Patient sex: M
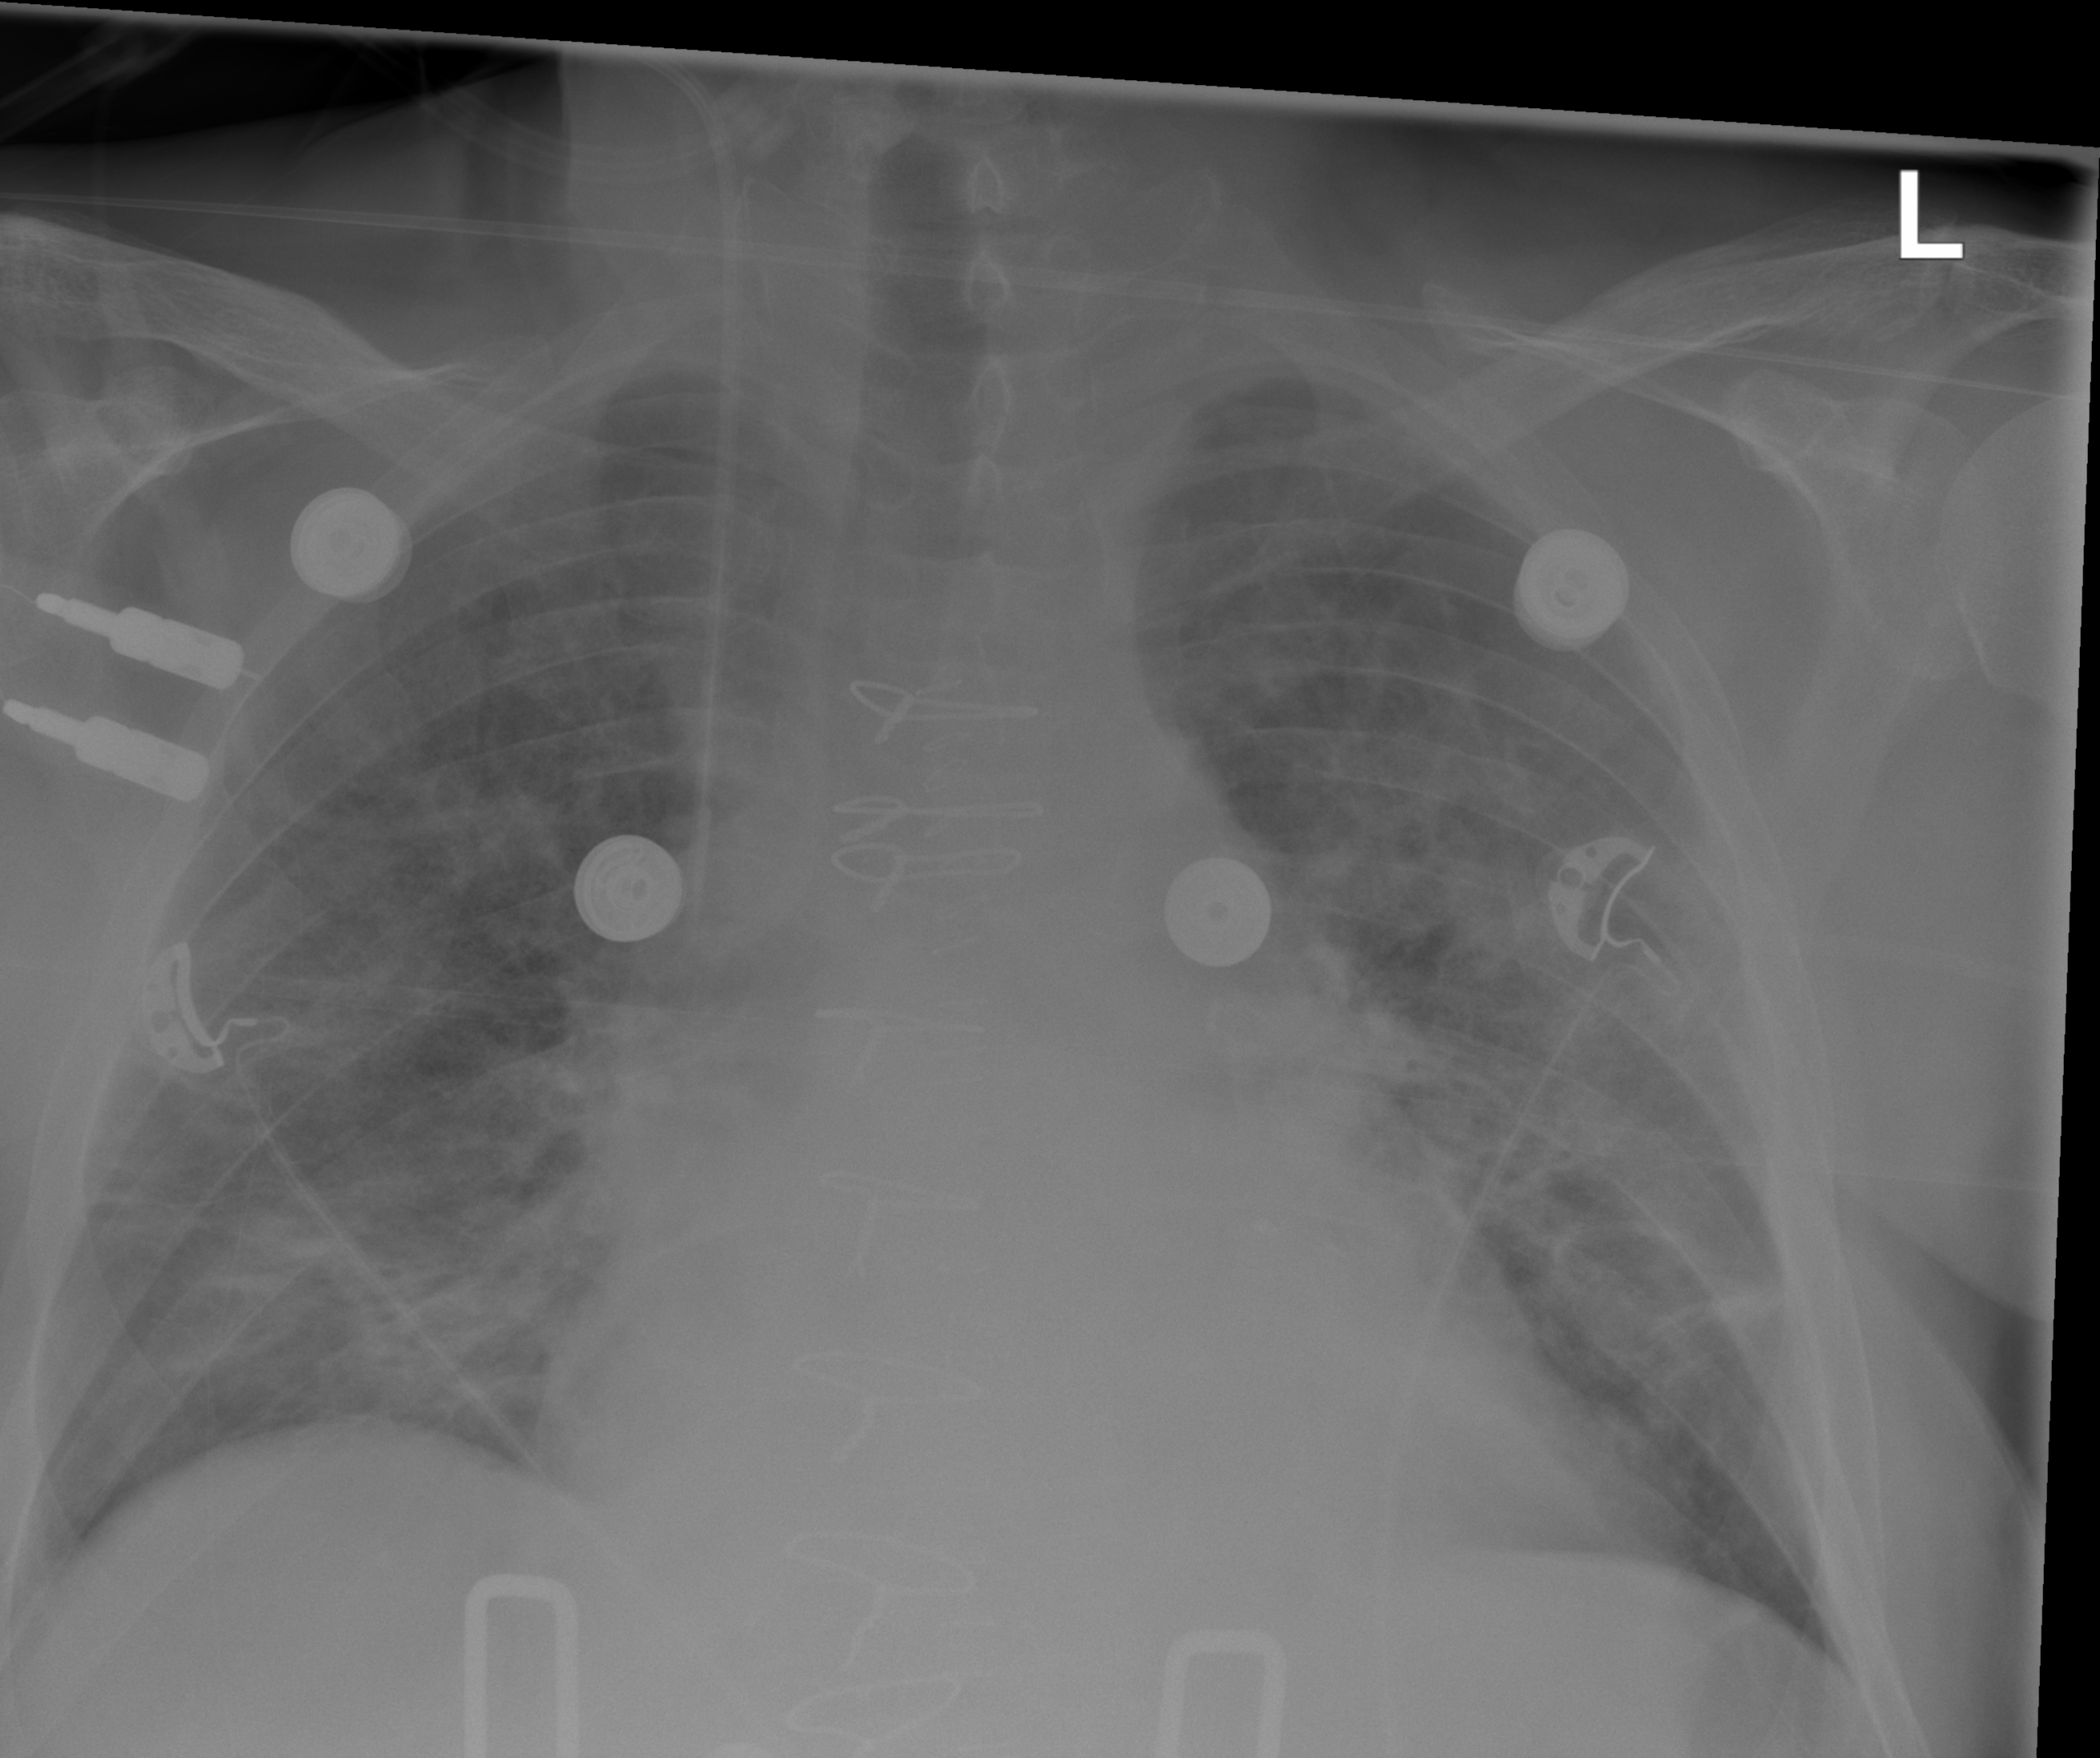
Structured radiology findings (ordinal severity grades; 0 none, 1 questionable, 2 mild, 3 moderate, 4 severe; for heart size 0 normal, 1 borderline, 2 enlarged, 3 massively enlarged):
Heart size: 2
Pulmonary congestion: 2
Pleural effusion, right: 0
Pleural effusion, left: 0
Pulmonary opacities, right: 2
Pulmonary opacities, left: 2
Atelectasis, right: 2
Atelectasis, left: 2